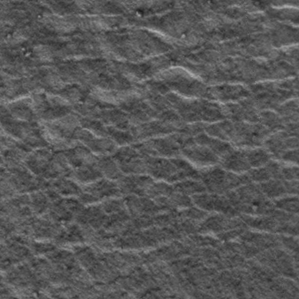
Label: frost